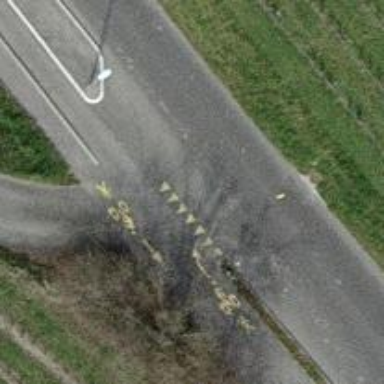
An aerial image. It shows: Chicane for traffic calming.